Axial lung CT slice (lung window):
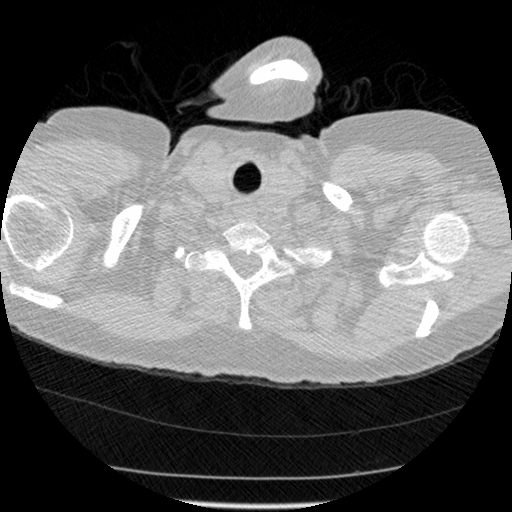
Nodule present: no